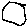
Label: hexagon